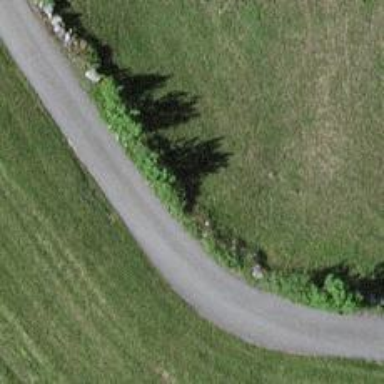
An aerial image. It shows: Wall made of dry stone.